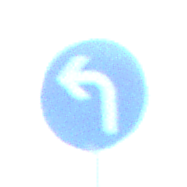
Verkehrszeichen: VorgeschriebeneFahrtrichtungLinks
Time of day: Dawn
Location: Outdoor (Urban)
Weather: PartlyCloudy
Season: NotSpecified
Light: Natural